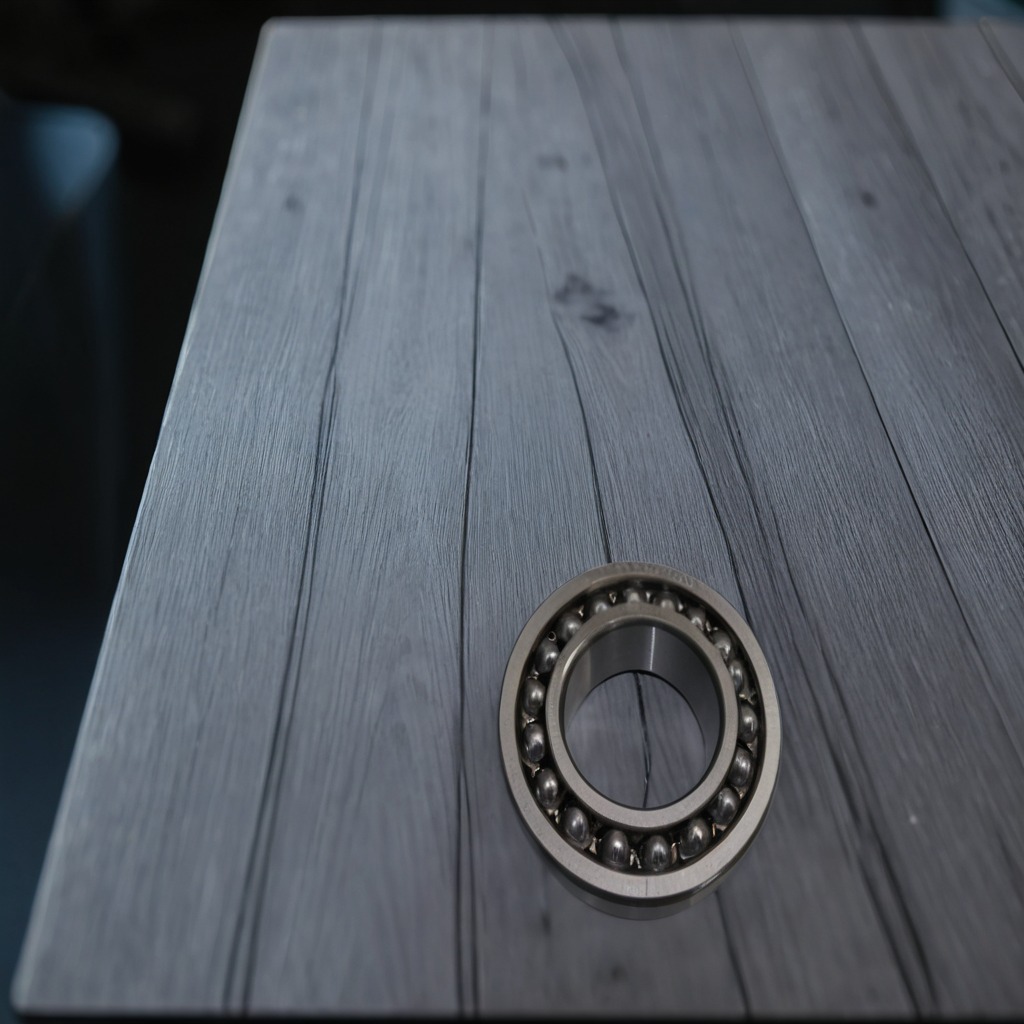
A metal ball bearing is lying on a table.